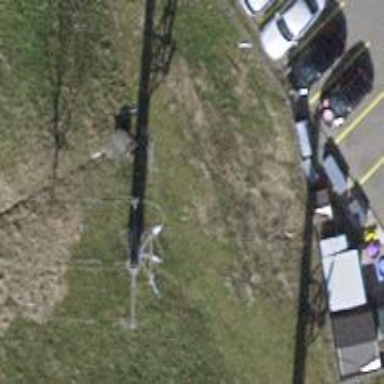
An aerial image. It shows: Power line with three cables.